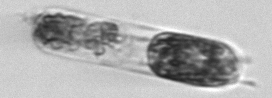
Label: Hemiaulus